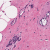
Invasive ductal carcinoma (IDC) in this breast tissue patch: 0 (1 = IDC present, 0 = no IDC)